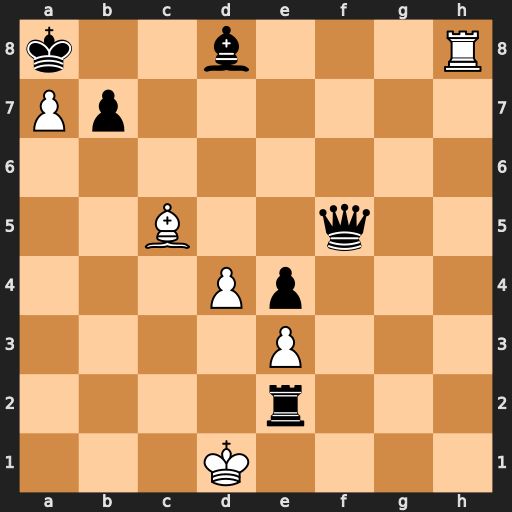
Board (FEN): k2b3R/Pp6/8/2B2q2/3Pp3/4P3/4r3/3K4
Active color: w
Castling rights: -
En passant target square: -
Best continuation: Rxd8+ Qc8 Rxc8#